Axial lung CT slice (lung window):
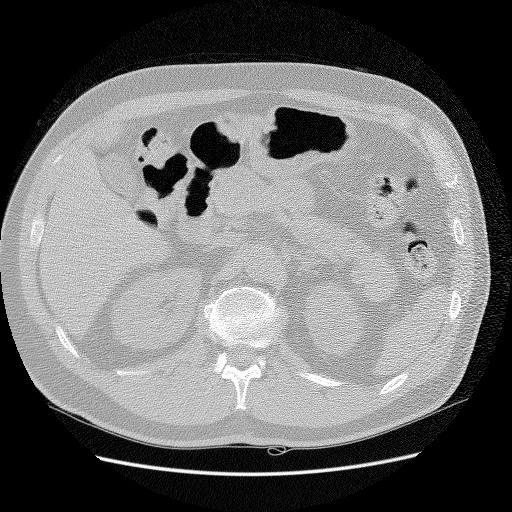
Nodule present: no